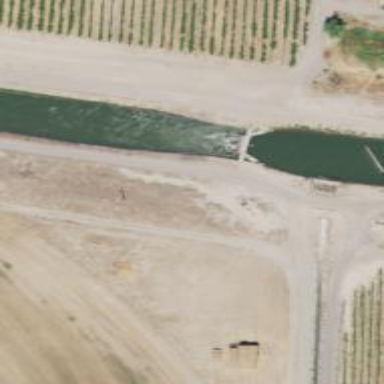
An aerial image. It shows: Weir in waterway.